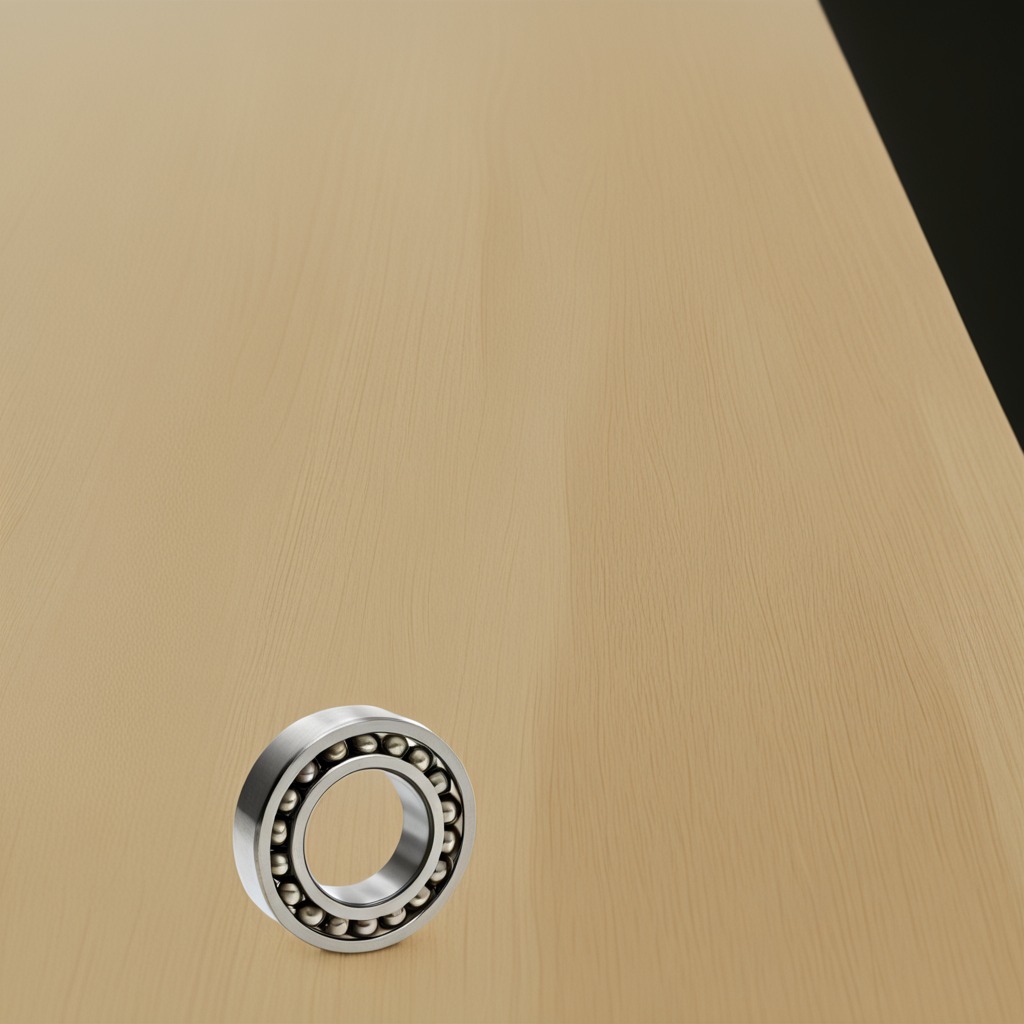
A metal ball bearing lies on the plywood surface in a paint workshop lit by afternoon window light.